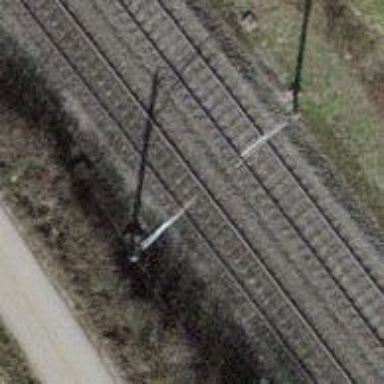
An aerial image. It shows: Single-track railway with electrified contact lines.